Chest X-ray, AP view. Patient: 40 years old, sex M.
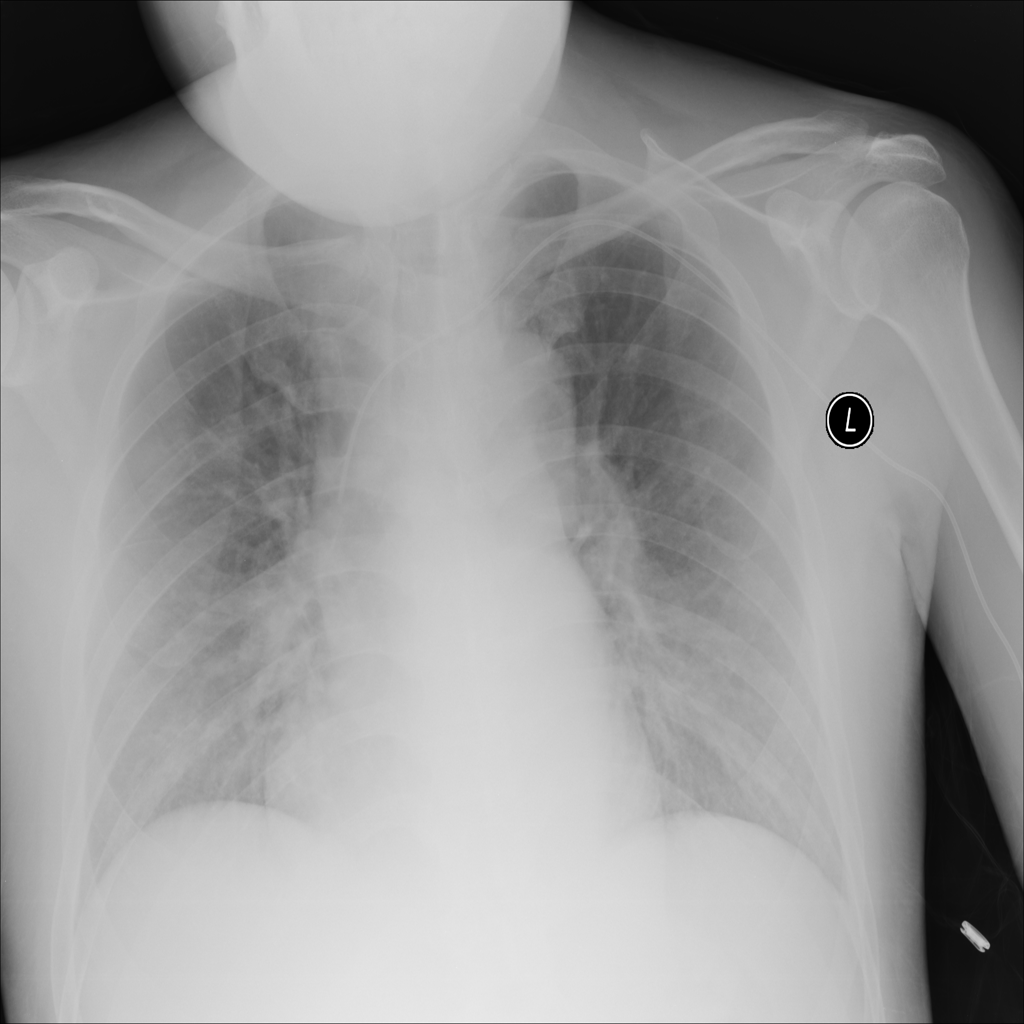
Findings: Nodule